Question: I have the following info in an XML file (<URL> taken from a RestSharp response, and I only care about the 5 ID elements. I want to get these IDs into an array or list.

How can I extract them?
My attempt so far..
'''
var root = XElement.Parse(response.Content);
var number_projects_str = root.FirstAttribute.Value;
int number_of_projects = -1;
if (Int32.TryParse(number_projects_str, out number_of_projects))
{
//create an array of size number_of_projects
//...
}
'''
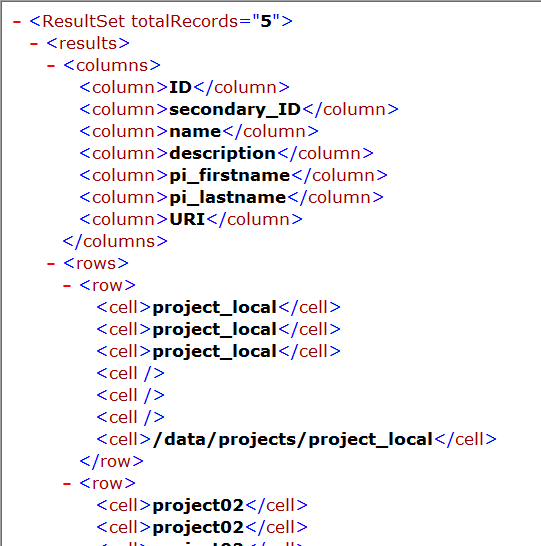
Answer: You can use <URL> :
'''
var Ids = root.XPathSelectElements("/ResultSet/results/rows/row/cell[1]")
.Select(o => (string)o)
.ToArray();
'''